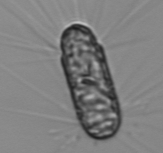
Label: Corethron_hystrix